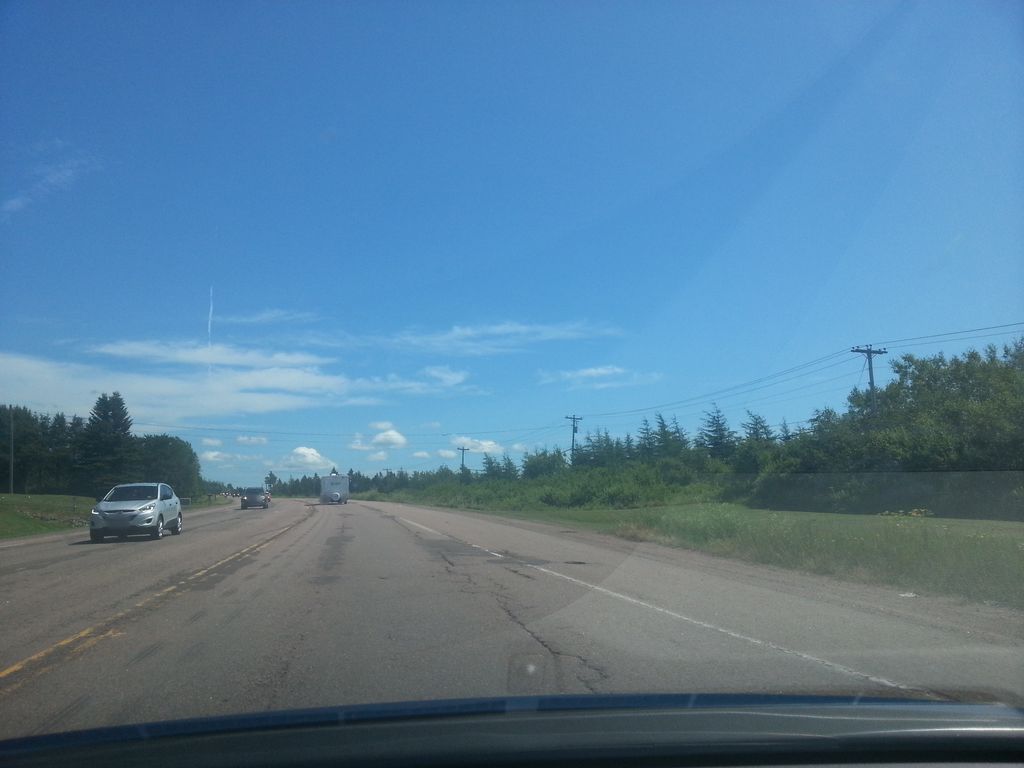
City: charlottetown